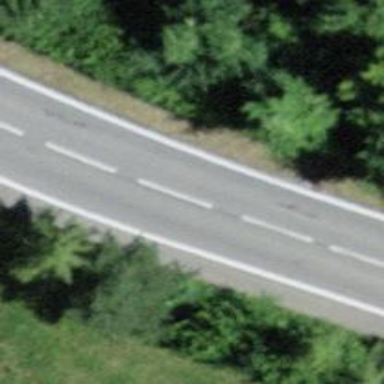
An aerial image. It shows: Tertiary road with asphalt surface and lane markings.